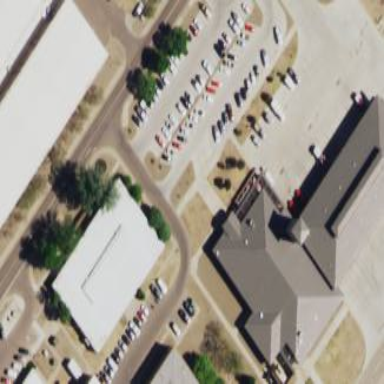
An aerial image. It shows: Fire station building.